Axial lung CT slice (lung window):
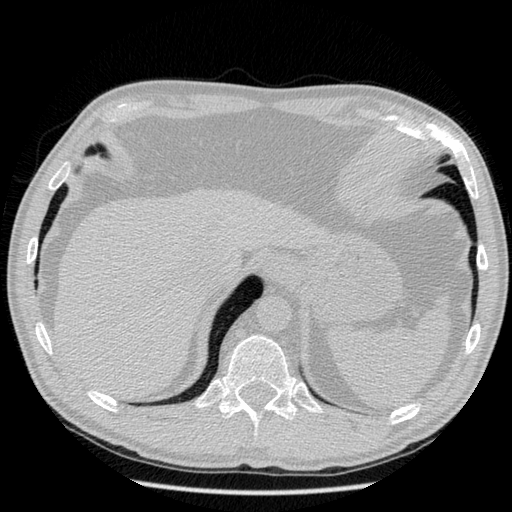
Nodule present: no